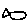
Label: fish